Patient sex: M
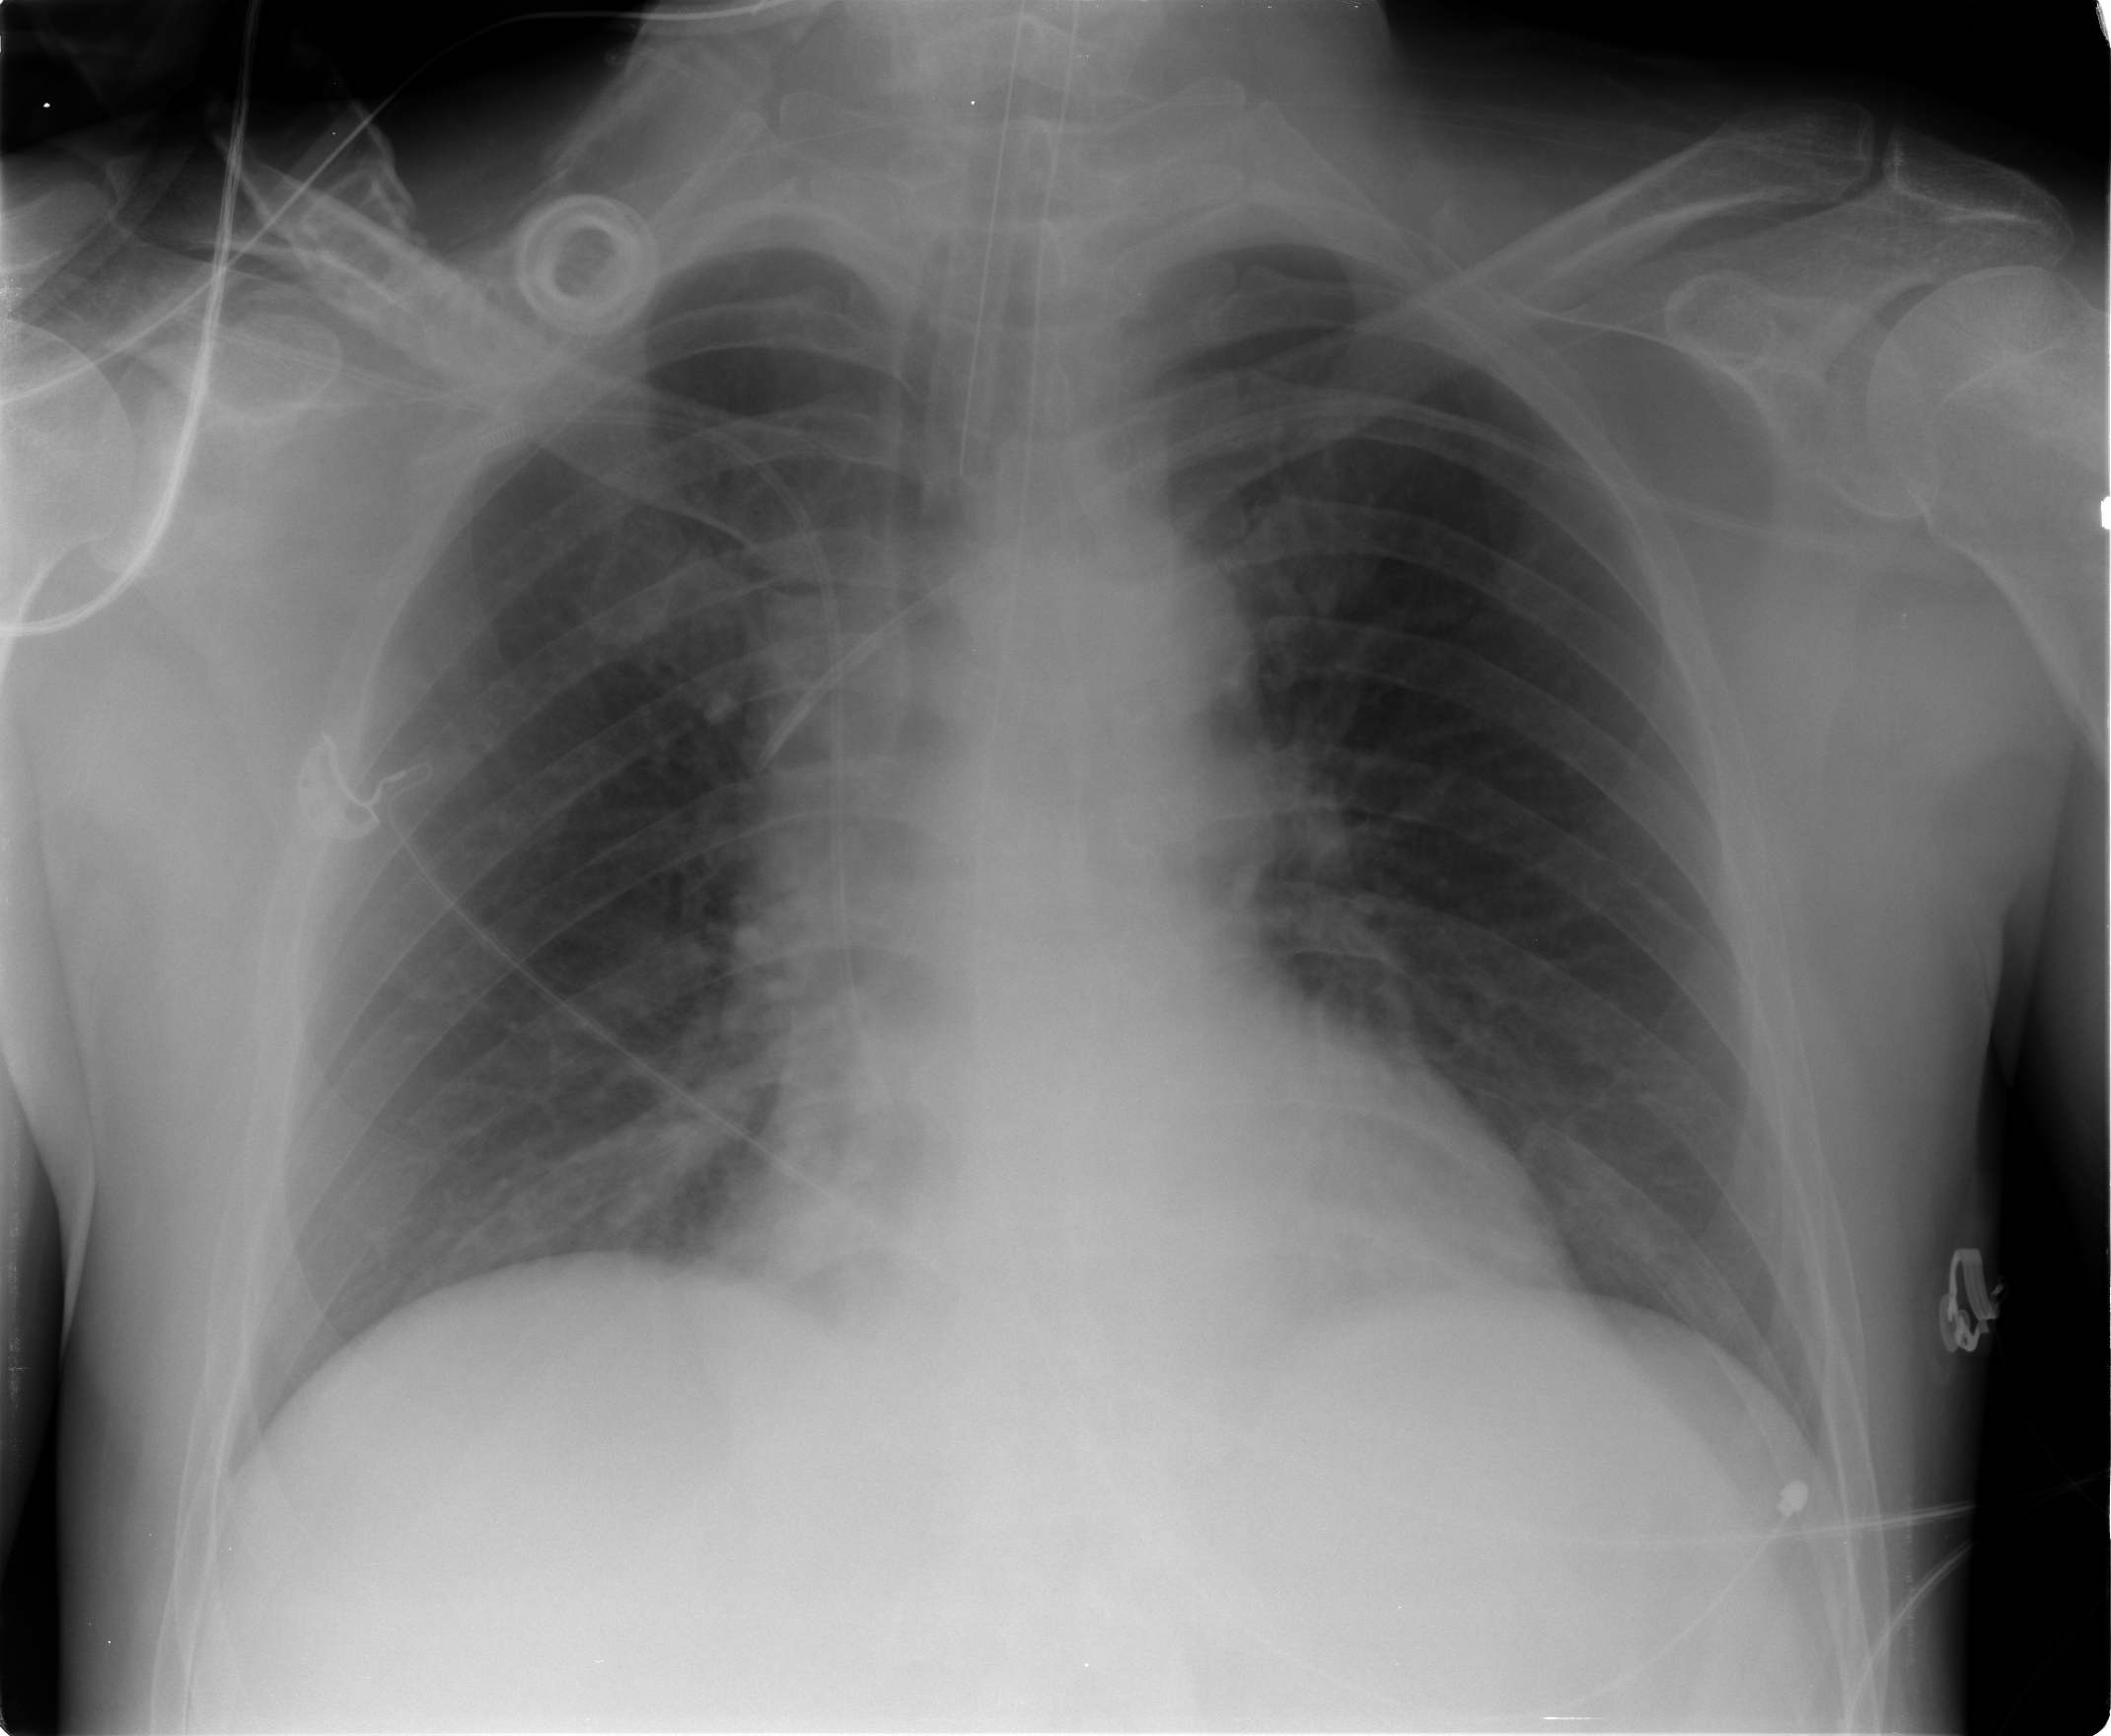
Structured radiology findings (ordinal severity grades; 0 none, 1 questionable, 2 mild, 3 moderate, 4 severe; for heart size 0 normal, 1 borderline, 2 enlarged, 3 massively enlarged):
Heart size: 0
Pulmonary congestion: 1
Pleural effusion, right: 0
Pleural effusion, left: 0
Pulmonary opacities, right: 2
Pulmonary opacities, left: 0
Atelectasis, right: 0
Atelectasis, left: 0